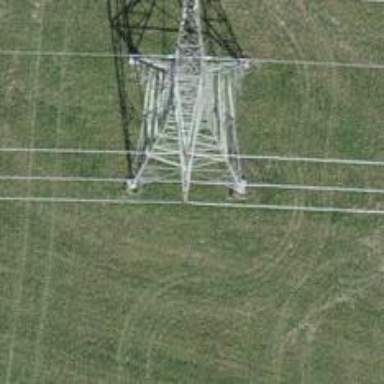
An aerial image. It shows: Power tower.